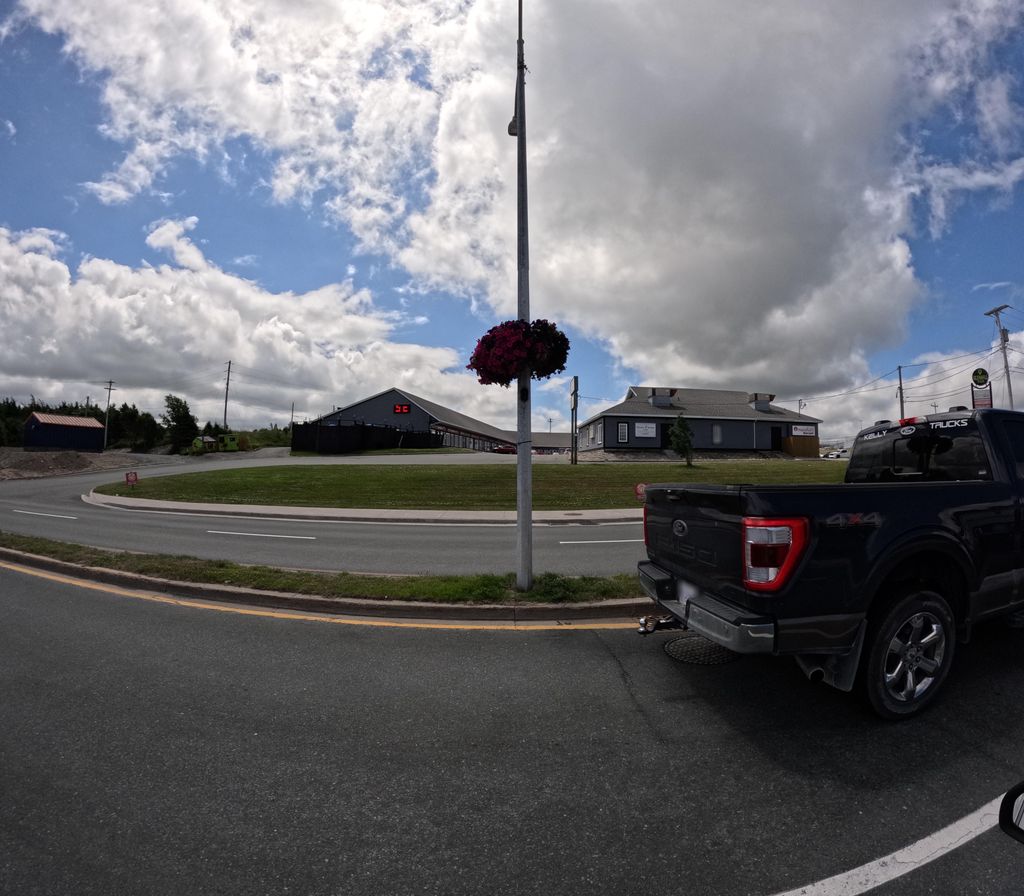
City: st_johns